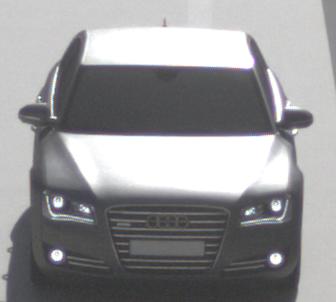
Make: Audi
Model: A8 D4
Model produced from: 2009
Model produced until: 2017
Doors: 4
Color: gray
Road condition: dry road
Daytime: morning or afternoon
Contrast: high contrast